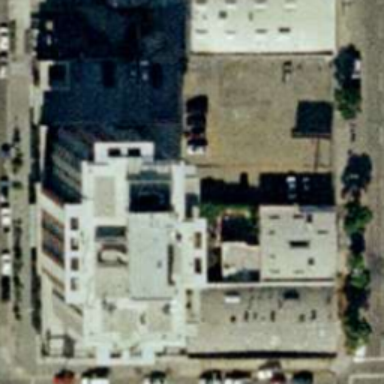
There are many buildings .